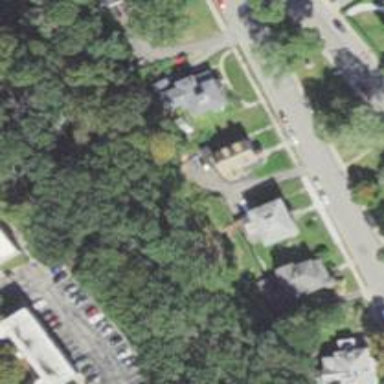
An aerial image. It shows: Residential driveway.